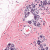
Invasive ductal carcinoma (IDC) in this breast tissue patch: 0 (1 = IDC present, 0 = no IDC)